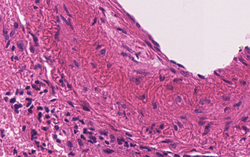
Tumor epithelial tissue: no
Tumor-associated stroma tissue: yes
Normal tissue: no